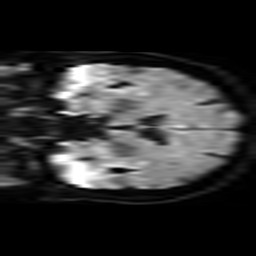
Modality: TRACE
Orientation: coronal
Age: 57
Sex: female
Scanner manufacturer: philips
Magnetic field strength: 3 T
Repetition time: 3.33 s
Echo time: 0.076 s